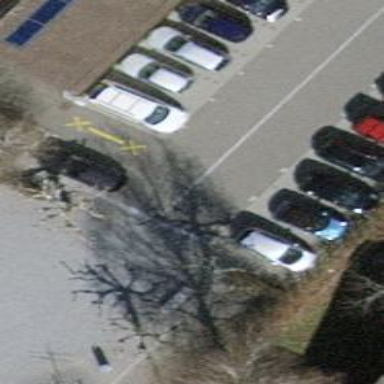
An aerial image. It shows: Bollard.